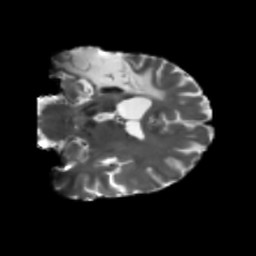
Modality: T2w
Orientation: coronal
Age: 43
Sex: male
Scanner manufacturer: siemens
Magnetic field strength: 3 T
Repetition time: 5.25 s
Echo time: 0.08 s